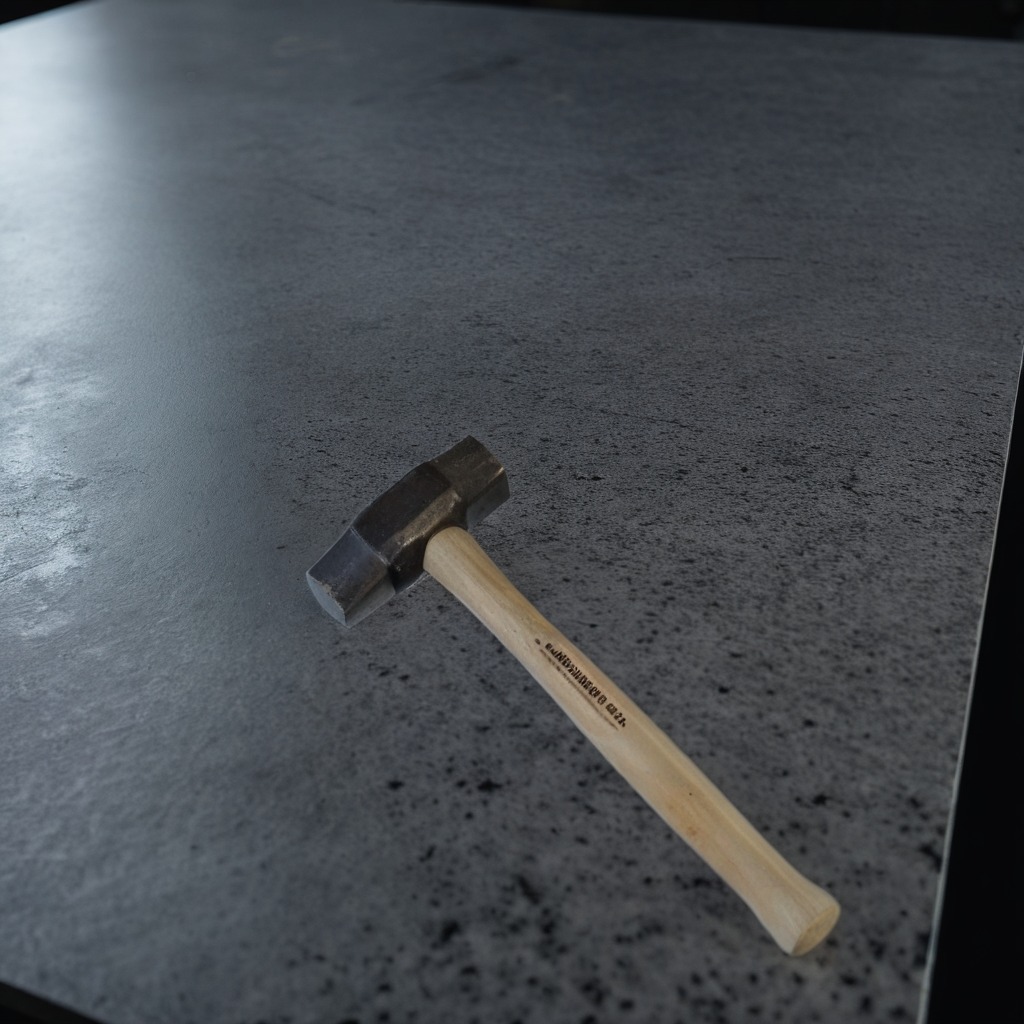
A hammer is lying on a clean granite table inside a workshop at night dim ambient light soft shadows worn but